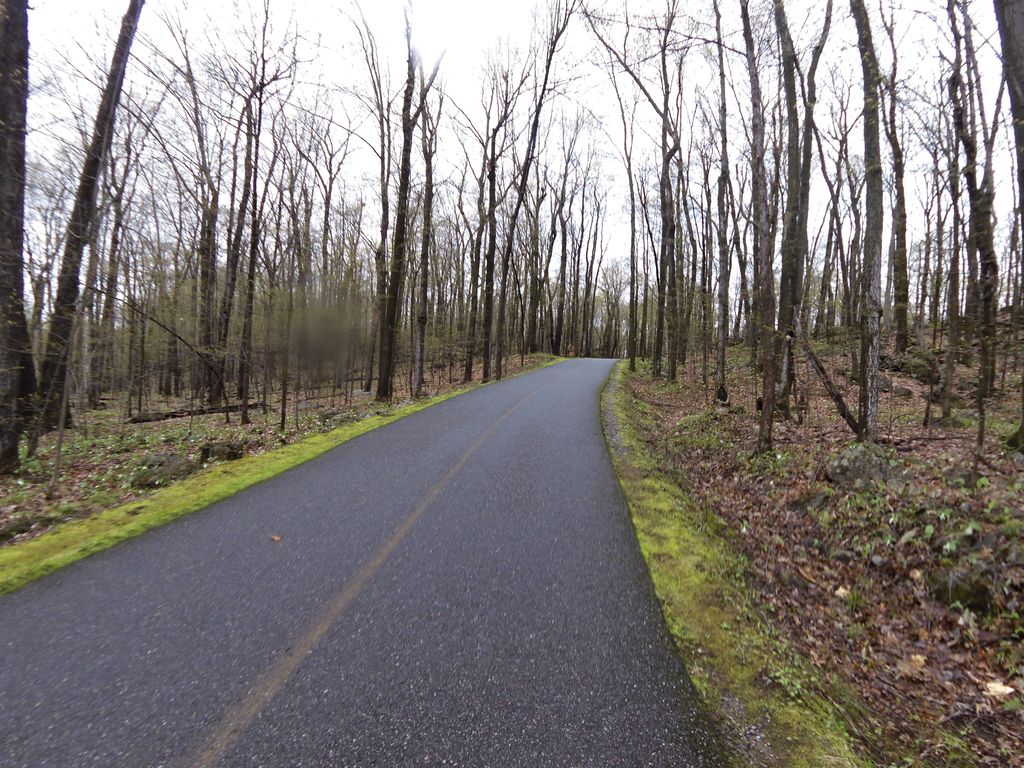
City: ottawa-gatineau